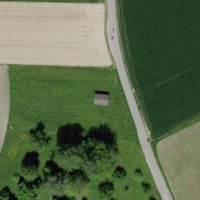
EUNIS habitat code: 52
Species observed at this site:
Nicotiana tabacum